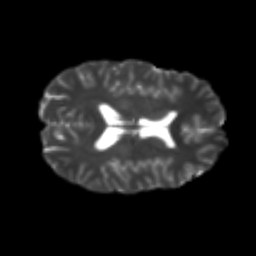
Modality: T2w
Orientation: axial
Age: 25
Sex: male
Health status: healthy
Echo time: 0.074 s